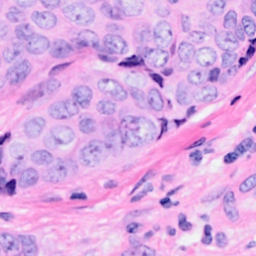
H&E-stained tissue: Breast